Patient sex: M
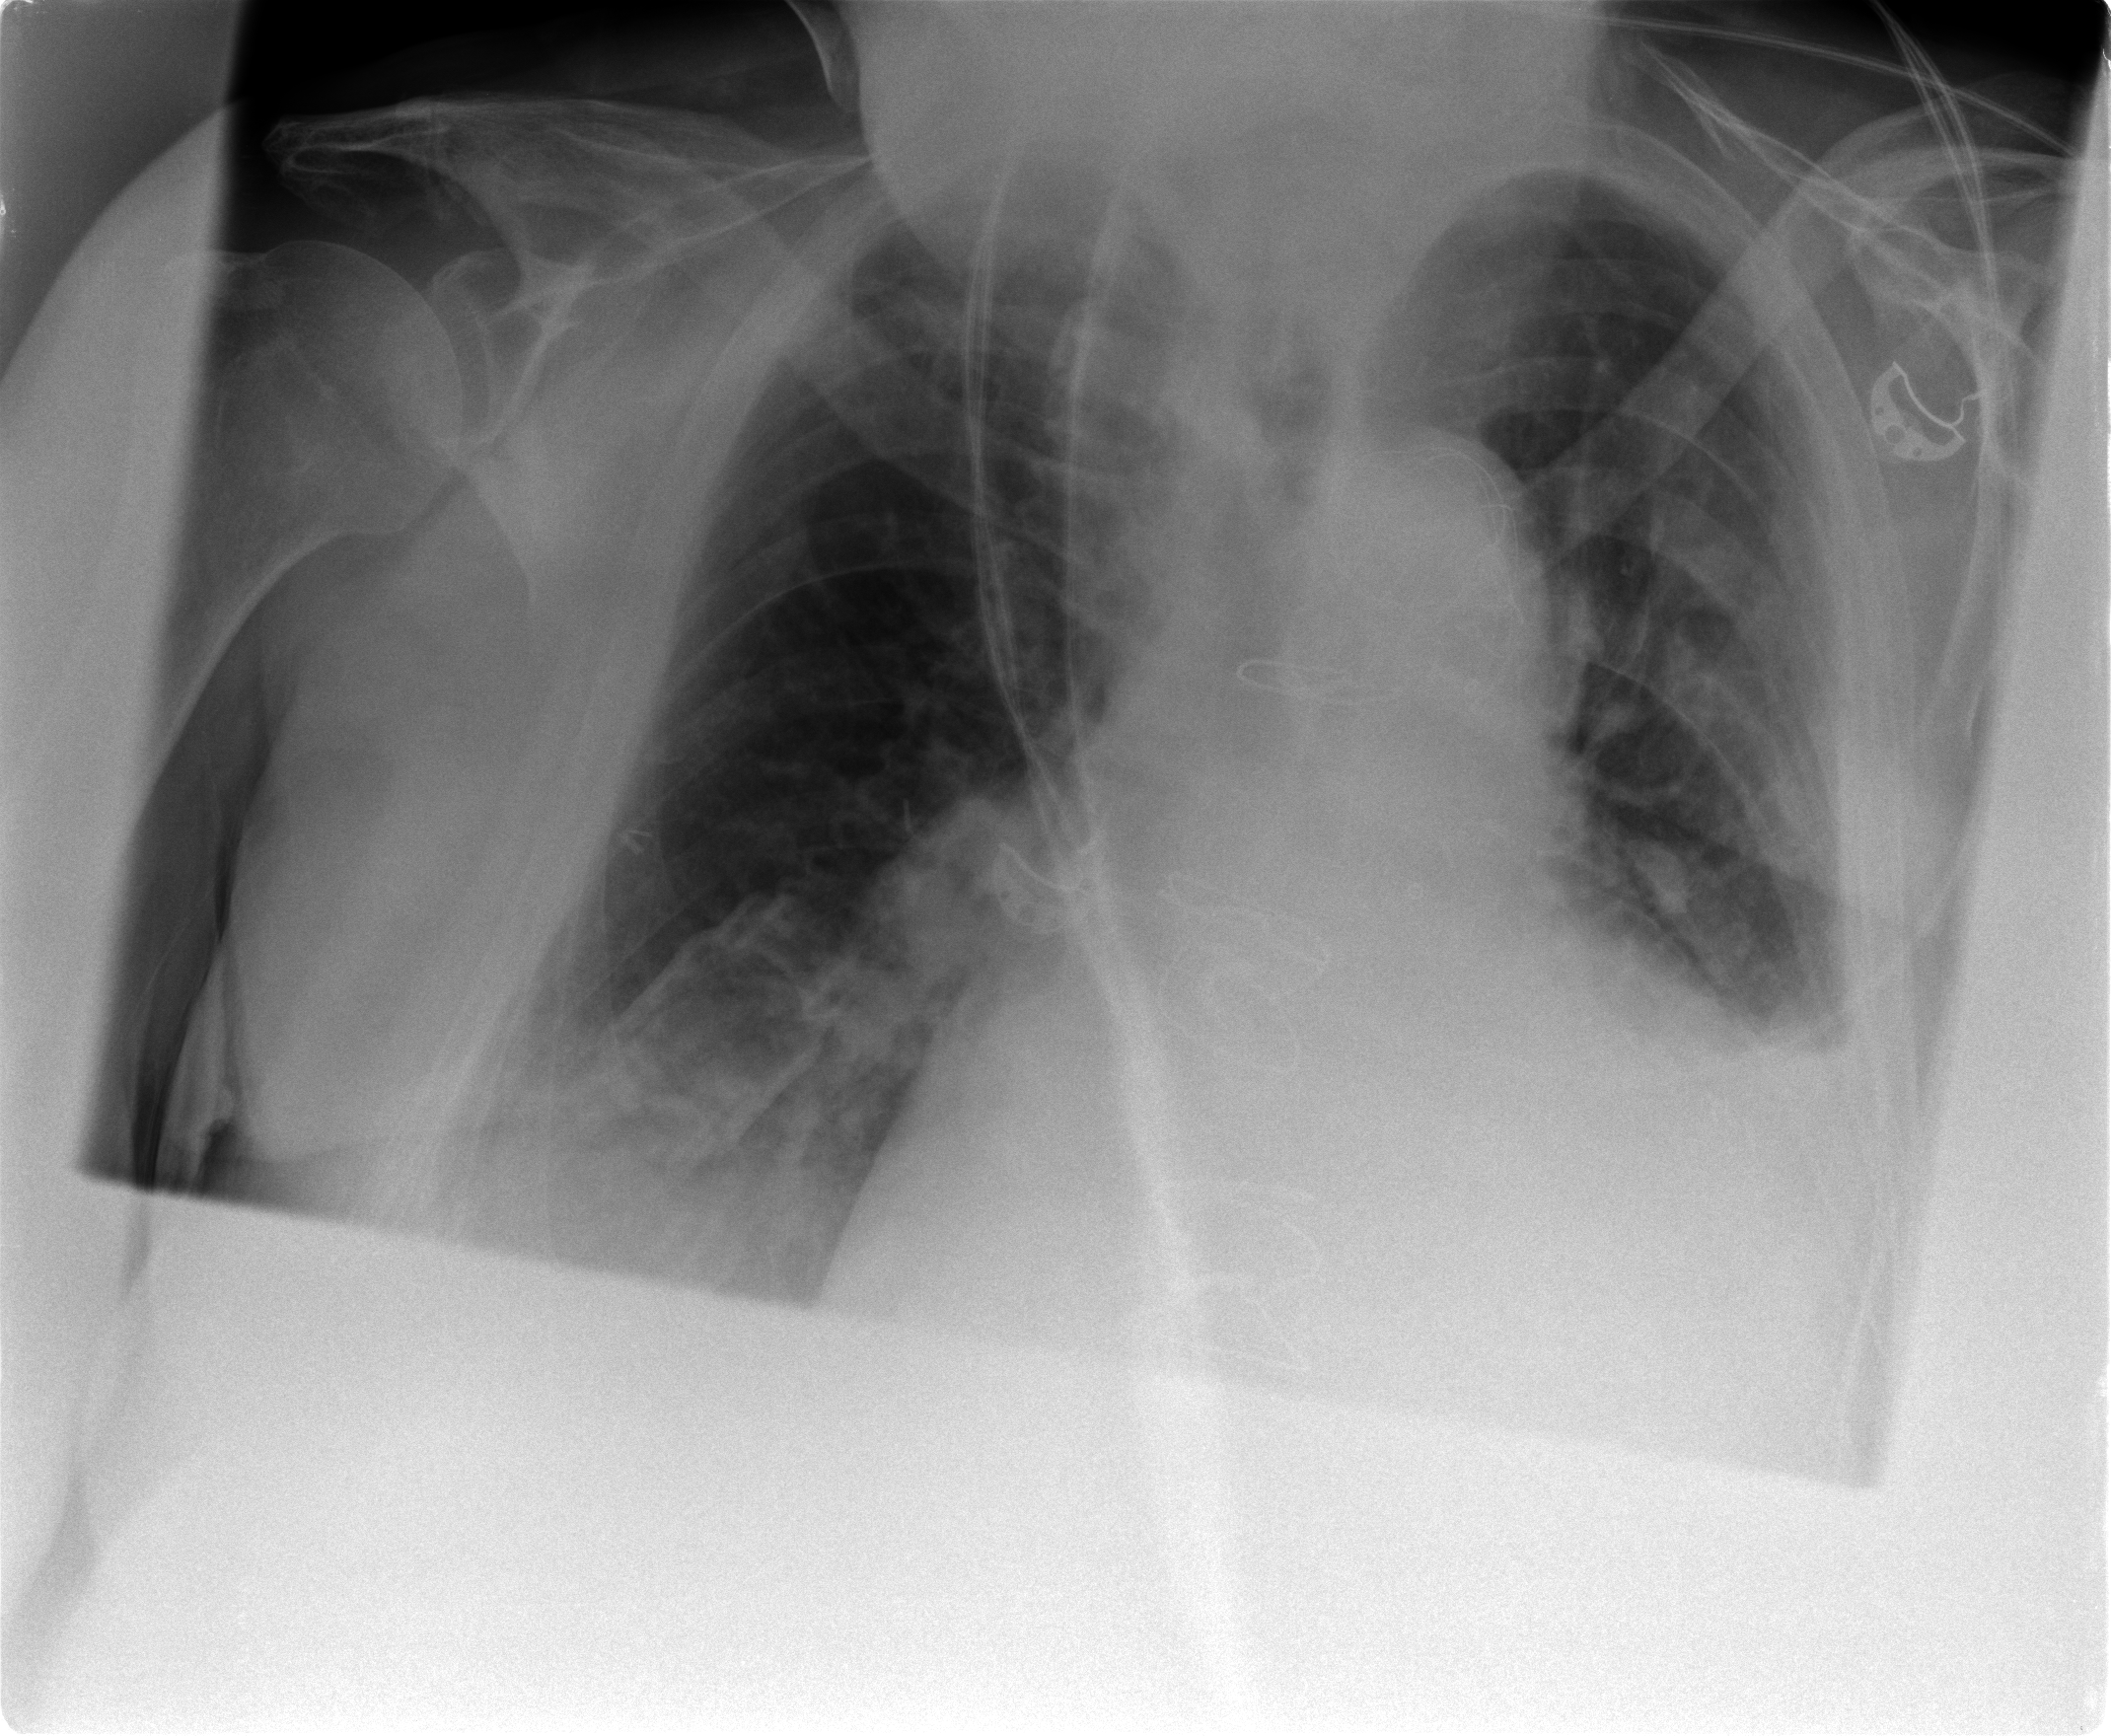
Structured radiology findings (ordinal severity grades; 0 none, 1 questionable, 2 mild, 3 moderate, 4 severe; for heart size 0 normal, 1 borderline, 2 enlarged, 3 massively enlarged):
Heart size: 3
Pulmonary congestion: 2
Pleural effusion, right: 2
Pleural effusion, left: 2
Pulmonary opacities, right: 1
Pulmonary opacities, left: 2
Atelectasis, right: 2
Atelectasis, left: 3